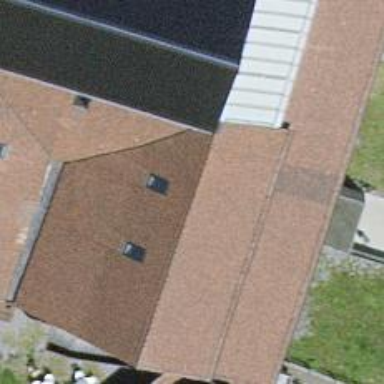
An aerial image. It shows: Cafe.